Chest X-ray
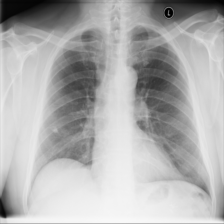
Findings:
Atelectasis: negative
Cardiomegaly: negative
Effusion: negative
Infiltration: negative
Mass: negative
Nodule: positive
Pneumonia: negative
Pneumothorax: negative
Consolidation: negative
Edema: negative
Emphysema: negative
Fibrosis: negative
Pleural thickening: negative
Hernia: negative